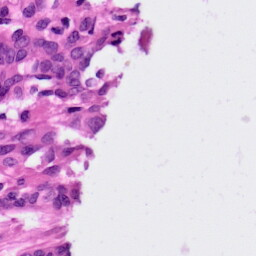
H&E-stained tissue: Ovarian